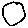
Label: circle